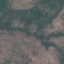
Land use / land cover: HerbaceousVegetation